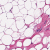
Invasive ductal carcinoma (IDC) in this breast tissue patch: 0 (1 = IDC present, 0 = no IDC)